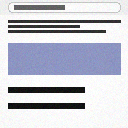
Screen state: on